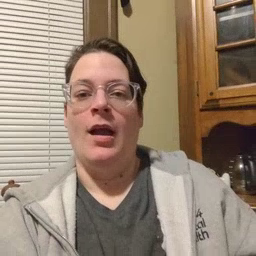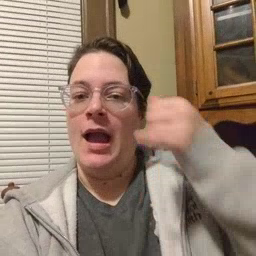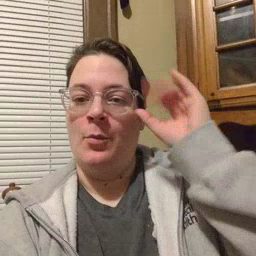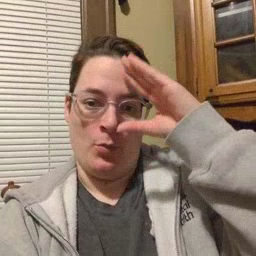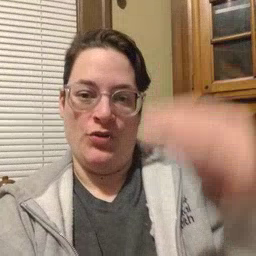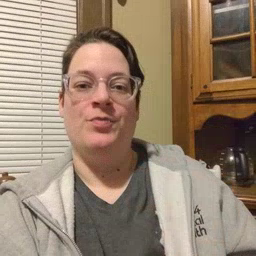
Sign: cowboy